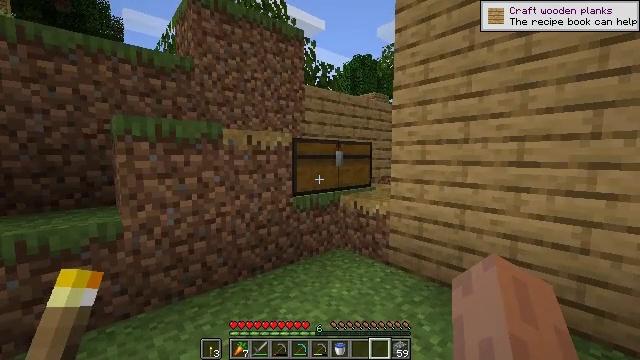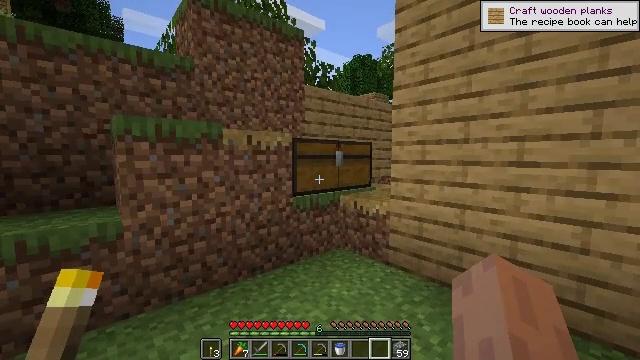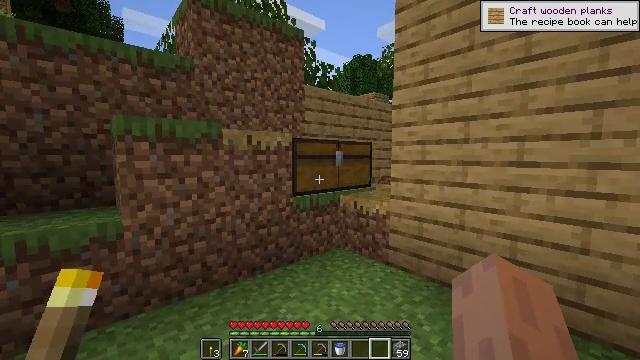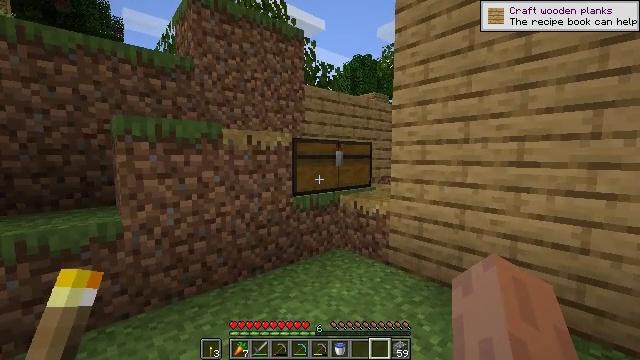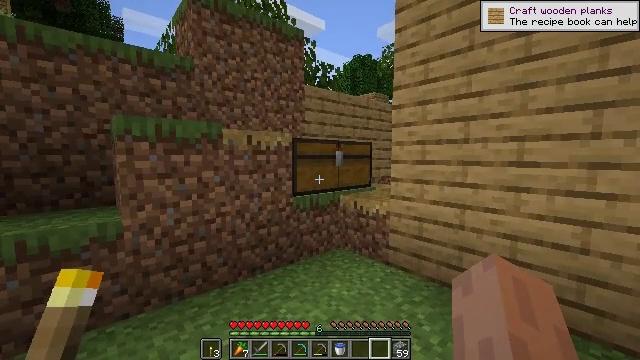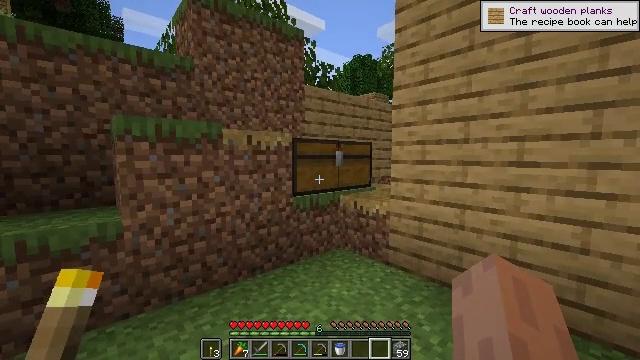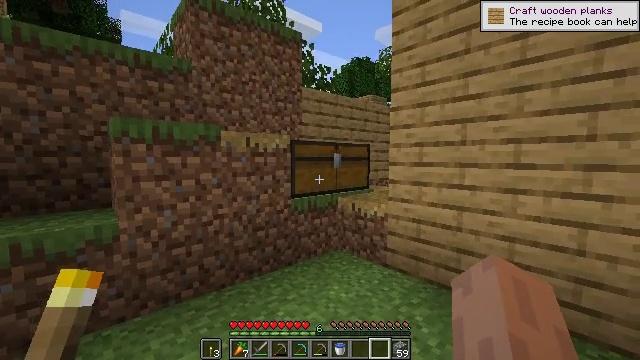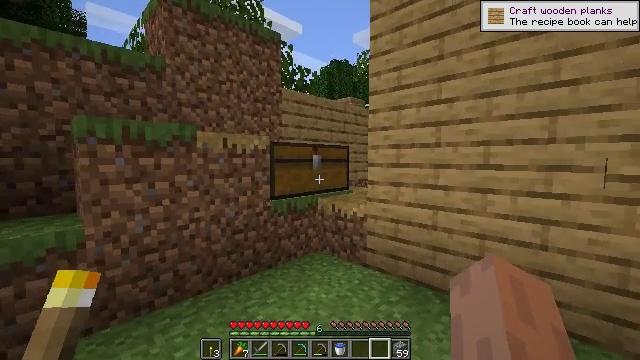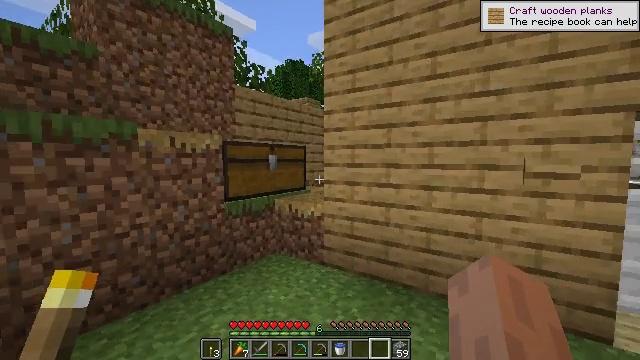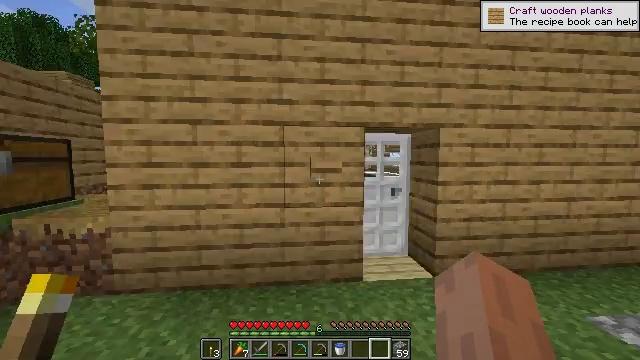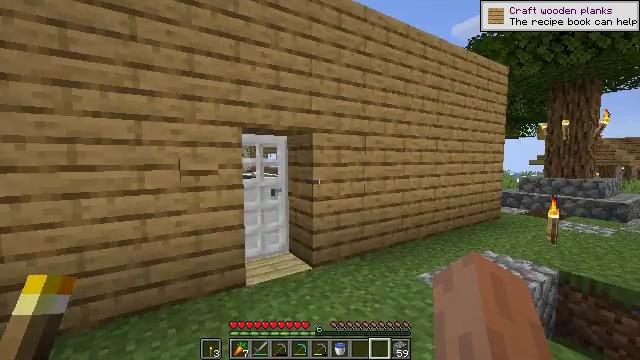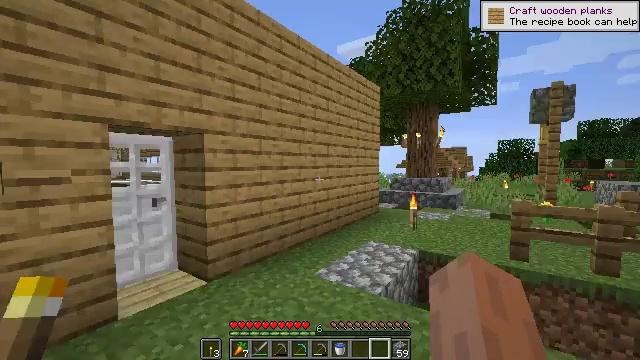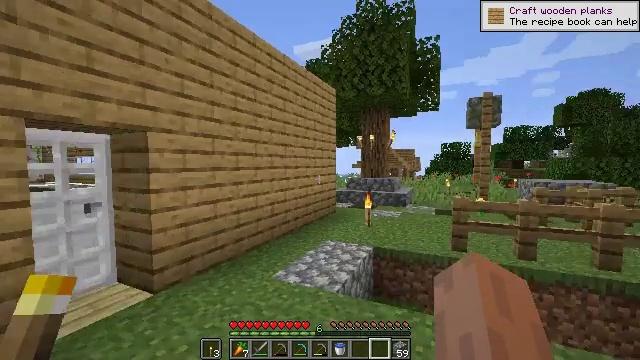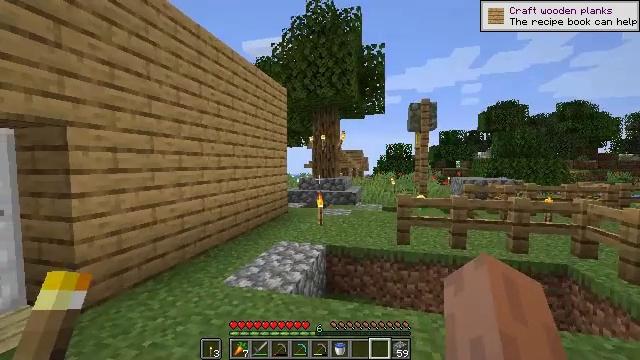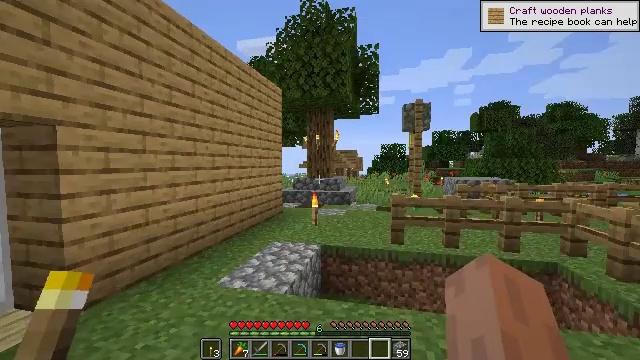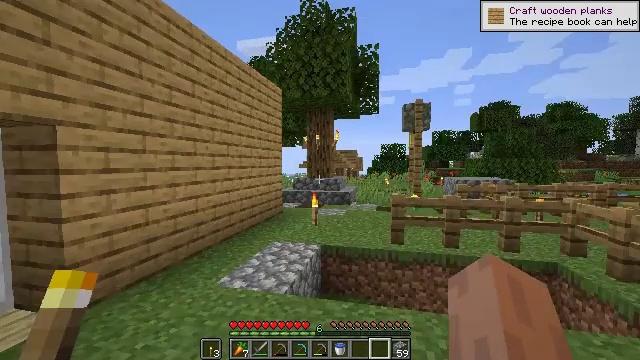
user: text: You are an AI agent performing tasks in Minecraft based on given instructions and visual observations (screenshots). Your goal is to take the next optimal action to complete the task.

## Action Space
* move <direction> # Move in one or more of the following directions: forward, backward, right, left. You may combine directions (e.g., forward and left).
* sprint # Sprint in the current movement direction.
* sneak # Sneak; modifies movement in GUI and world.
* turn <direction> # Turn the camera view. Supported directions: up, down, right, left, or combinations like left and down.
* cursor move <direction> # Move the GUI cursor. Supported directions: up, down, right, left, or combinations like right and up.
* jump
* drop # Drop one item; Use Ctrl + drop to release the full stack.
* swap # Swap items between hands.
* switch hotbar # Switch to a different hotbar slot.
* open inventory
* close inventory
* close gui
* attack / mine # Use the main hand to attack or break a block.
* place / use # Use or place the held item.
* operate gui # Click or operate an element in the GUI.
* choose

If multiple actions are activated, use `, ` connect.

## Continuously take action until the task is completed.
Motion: motion action
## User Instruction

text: Use a crafting table to craft a diamond sword.
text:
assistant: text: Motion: no_op
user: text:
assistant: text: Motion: no_op
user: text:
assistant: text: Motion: no_op
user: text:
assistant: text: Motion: no_op
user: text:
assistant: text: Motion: no_op
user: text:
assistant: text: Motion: no_op
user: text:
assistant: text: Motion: turn right
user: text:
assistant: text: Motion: turn right
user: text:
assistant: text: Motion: turn right
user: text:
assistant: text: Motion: turn right
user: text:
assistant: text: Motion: turn right
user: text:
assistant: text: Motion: turn right
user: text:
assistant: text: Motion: turn right
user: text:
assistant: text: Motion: turn right
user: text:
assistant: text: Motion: no_op
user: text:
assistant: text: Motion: no_op
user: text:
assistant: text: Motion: no_op
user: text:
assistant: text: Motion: no_op
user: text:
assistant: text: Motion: no_op
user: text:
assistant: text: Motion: no_op
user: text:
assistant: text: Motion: no_op
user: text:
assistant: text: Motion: move forward, turn left
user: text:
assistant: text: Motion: move forward
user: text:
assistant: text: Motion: move forward, turn left
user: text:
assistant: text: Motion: move forward, turn left
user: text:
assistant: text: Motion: move forward, turn left
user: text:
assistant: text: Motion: move forward, turn left
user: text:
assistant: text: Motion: move forward
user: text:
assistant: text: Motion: move forward
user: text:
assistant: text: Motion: move forward